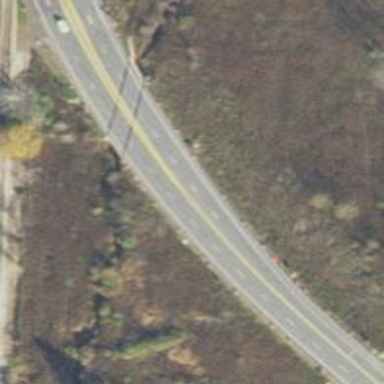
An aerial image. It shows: Trunk highway with expressway features.